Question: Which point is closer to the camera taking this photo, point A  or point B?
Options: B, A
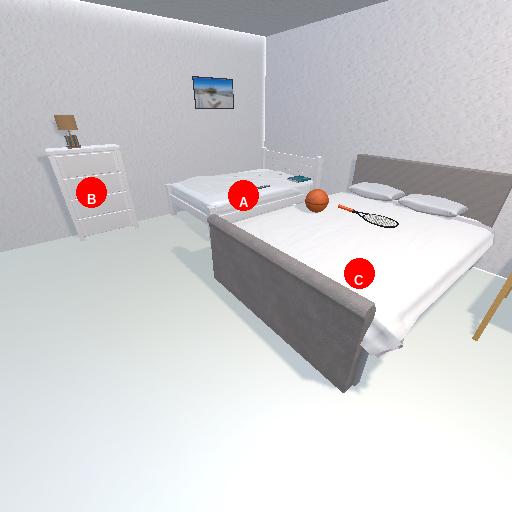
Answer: B